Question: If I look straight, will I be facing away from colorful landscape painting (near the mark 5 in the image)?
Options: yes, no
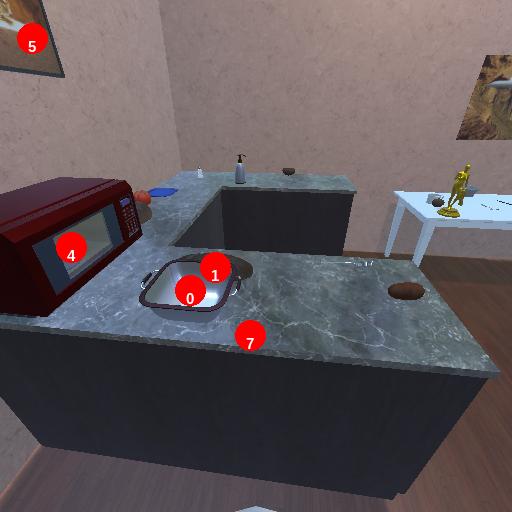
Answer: yes